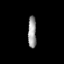
Tissue: prostate
Cell type: Myeloid cells
Senescence score: 0.3235
Nuclear area (px): 263
Mean DAPI intensity: 152.703